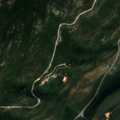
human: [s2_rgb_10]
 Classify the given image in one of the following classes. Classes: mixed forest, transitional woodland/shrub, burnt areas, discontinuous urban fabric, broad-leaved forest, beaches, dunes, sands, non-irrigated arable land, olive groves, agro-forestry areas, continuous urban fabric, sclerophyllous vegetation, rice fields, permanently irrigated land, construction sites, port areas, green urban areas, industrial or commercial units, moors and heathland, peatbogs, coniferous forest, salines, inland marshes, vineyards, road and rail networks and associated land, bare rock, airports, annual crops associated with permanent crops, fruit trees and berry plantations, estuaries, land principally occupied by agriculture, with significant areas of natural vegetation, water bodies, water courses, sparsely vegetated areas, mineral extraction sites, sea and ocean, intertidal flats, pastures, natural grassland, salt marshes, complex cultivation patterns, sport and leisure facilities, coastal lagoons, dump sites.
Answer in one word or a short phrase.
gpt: broad-leaved forest, sclerophyllous vegetation